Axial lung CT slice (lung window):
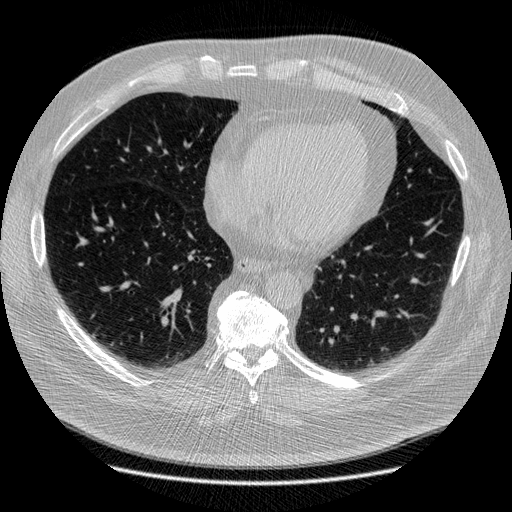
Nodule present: no